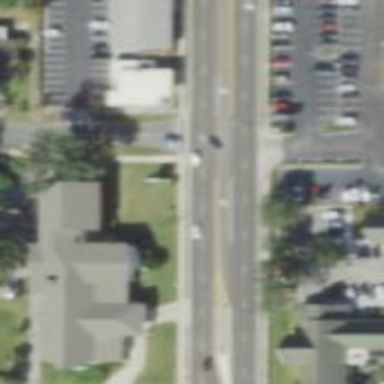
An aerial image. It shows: Footway with asphalt surface and crossing.